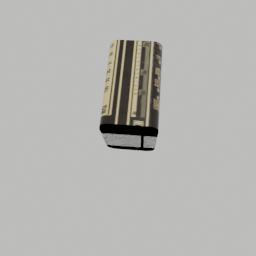
Label: electronics